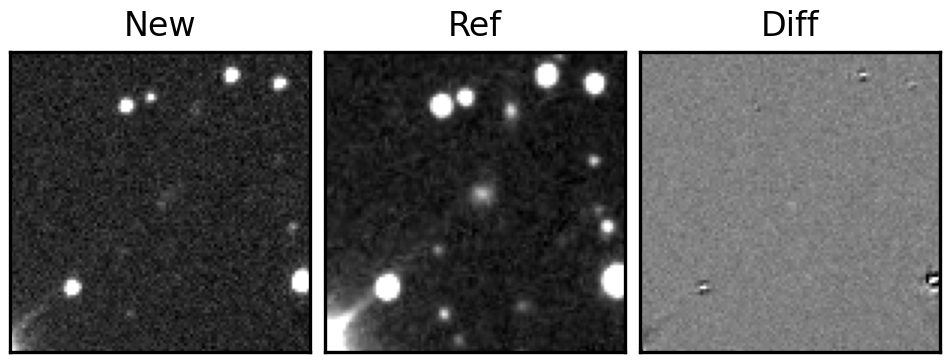
Label: real